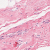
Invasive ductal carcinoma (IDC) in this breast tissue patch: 0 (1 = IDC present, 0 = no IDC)